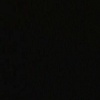
Label: space